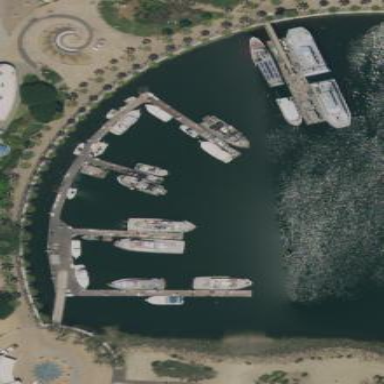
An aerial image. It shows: Man-made pier.